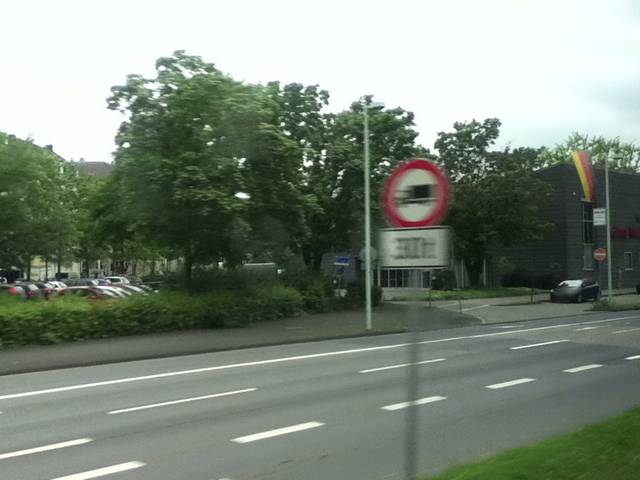
Region: Germany
Coordinates: 50.956, 6.969